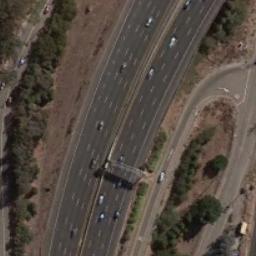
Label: freeway